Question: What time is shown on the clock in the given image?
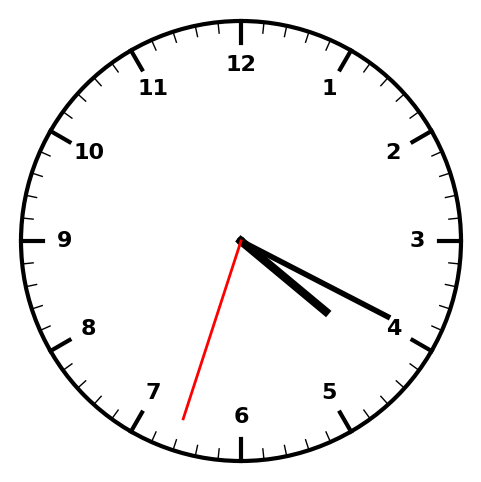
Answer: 04:19:33